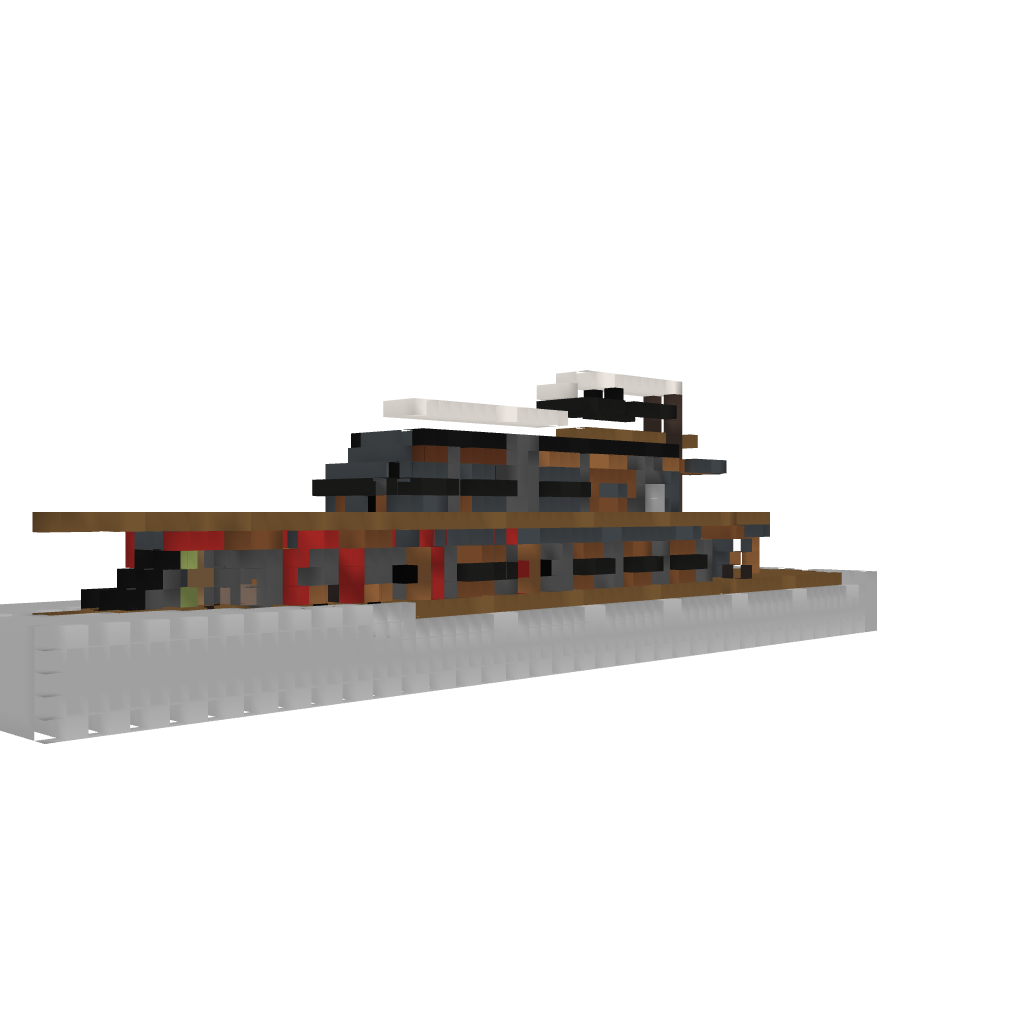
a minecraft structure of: Yatch (w/ water)